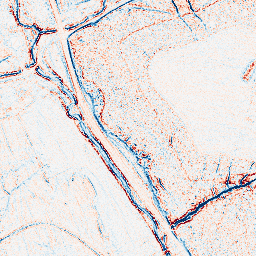
Category: edge_preserving
Decomposition family: bilateral
Decomposition parameters: d: 5
sigma_color: 25
sigma_space: 75
Upsampling method: edge_directed
Upsampling parameters: scale: 2
Upsampling scale: 2